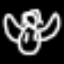
Label: angel